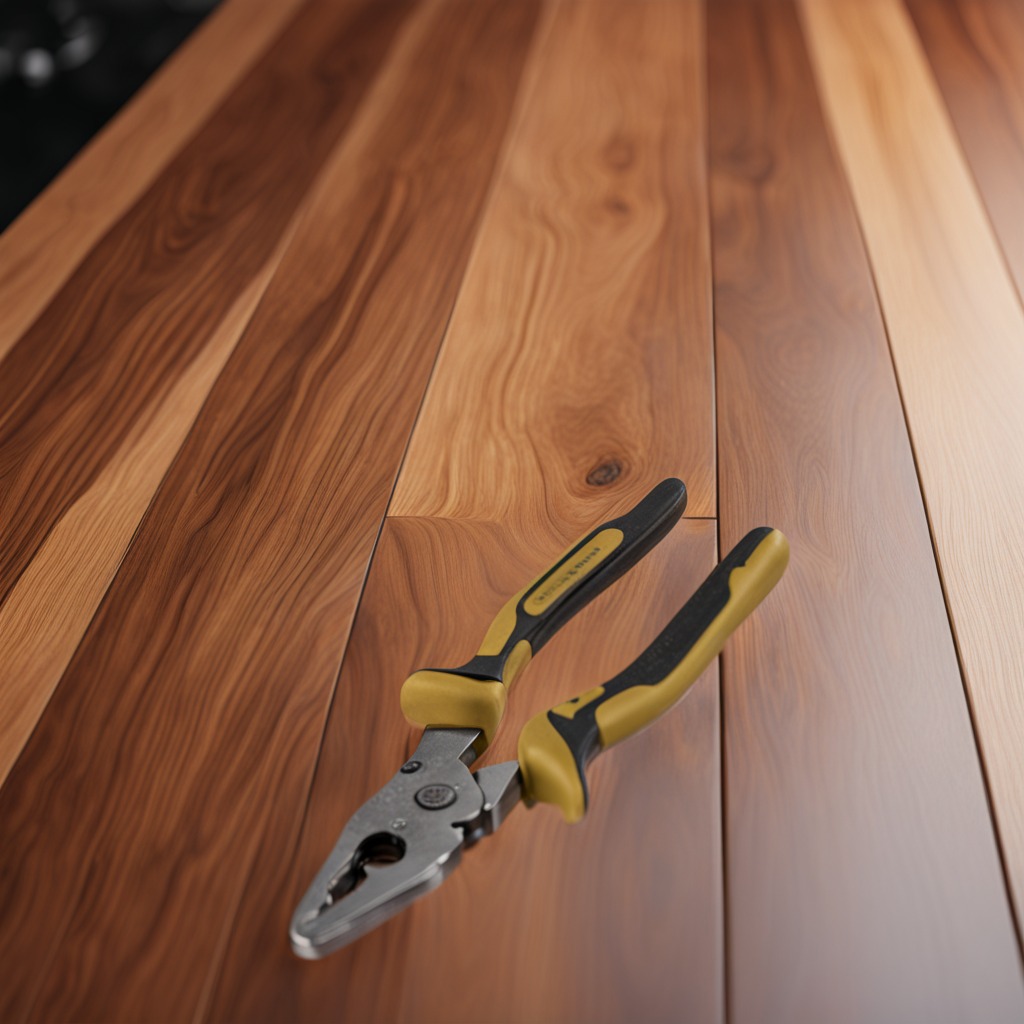
A plier lies on the wooden table.